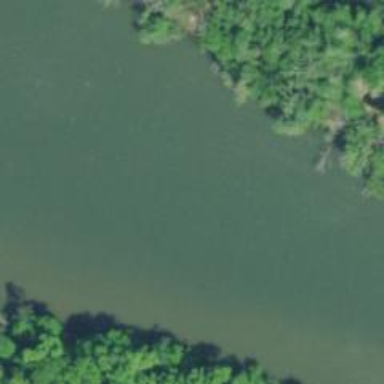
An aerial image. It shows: Beautiful river scene.